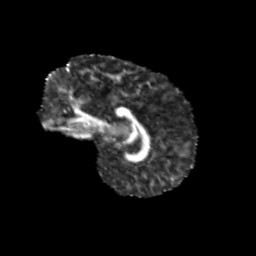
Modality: FA
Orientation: sagittal
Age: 9
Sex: male
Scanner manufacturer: siemens
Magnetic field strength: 3 T
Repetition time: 3.8 s
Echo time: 0.07 s